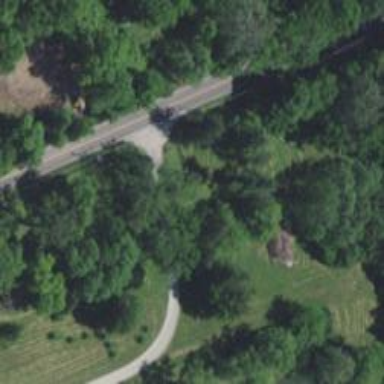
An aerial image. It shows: Driveway leading to service road.